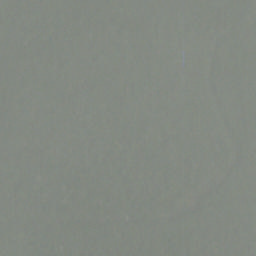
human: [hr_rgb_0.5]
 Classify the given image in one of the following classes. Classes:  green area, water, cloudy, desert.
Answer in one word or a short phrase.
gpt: cloudy